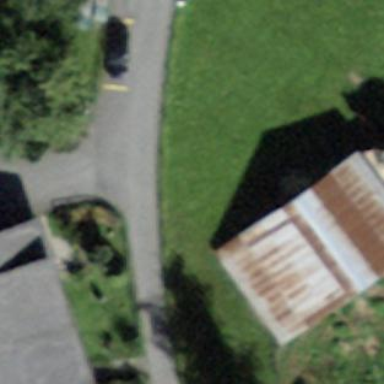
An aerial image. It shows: Rural barn.